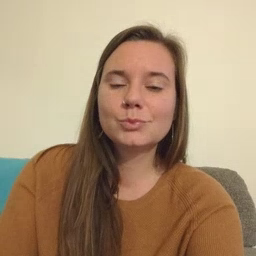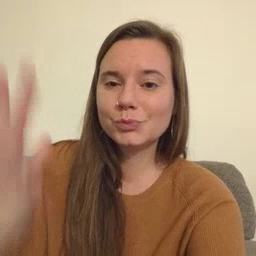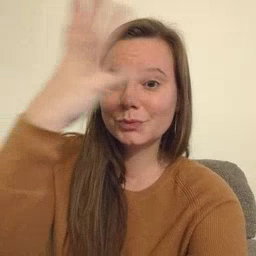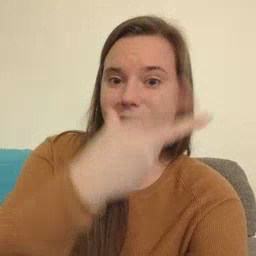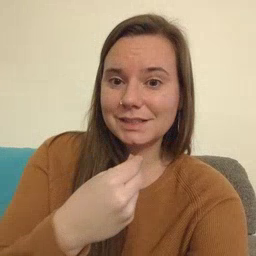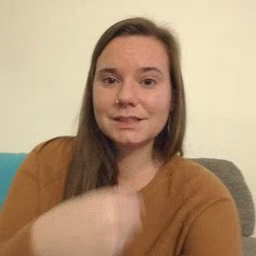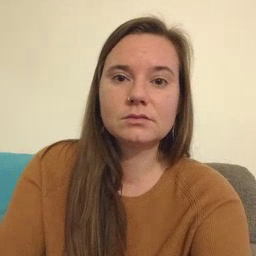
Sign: pretty